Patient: sex F, age 69
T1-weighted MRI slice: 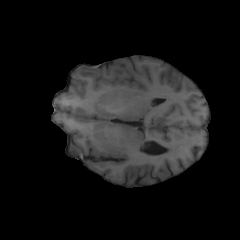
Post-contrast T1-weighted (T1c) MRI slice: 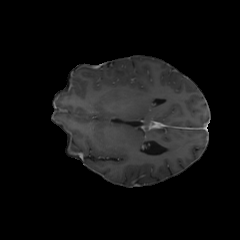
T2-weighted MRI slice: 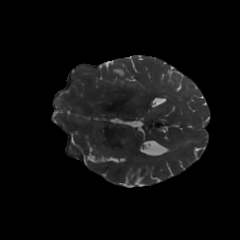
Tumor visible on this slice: yes
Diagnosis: Glioblastoma, IDH-wildtype
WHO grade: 4